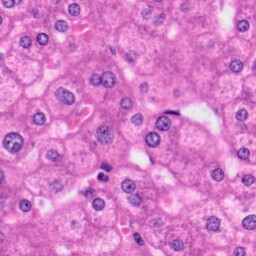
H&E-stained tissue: Liver